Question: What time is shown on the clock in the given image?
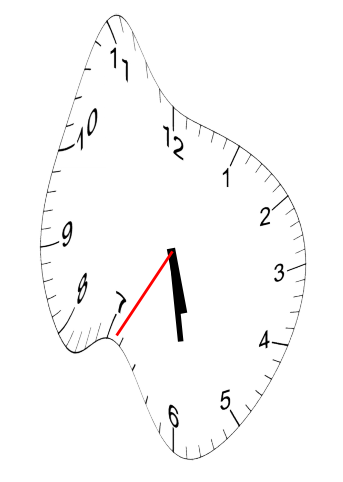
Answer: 05:28:35